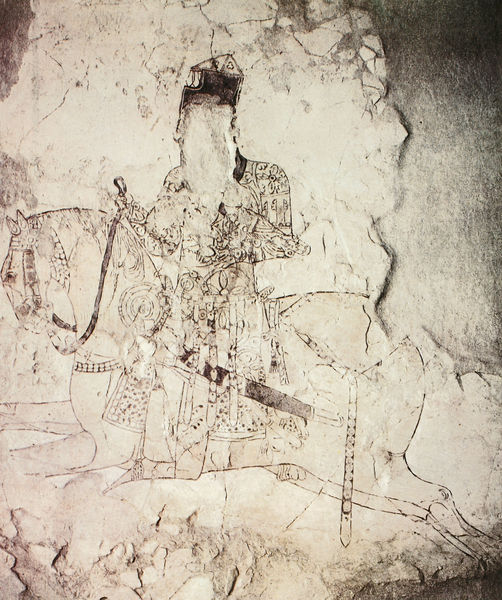
Titel: Prinz auf der Falkenjagd/ Samanidische Wandmalerei
Künstler: Saminidisch
Standort: Fundort: Nischapur, Sabz-Pusan-Palast (AS - IR - Razavi-Chorasan)
Institution: Teheran, Iran-Bastan-Museum.
Schlagwörter: angriff, kleid, kleider, schmuck, zeichnung, ornament, alt, kappe, steine, gewand, pferd, reiter, ton, reiten, ritt, sattel, sprung, zaumzeug, zügel, krieg, kaiser, wandgemälde, fotografie, orient, asien, schwarz-weiß, schwert, säbel, soldat, asiatisch, helm, herrscher, ritter, schimmel, chinesisch, china, kaputt, kavallerie, hölle, krieger, zerstört, visier, fresko, wandbild, persien, fresco, gesichtslos, hengst, verfallen, scherben, reisen, restauration, persisch, samurai, restaurierungsbedürftig, zustand, reiterfigur, mongole, schwerben, t, bröckelt, zsutand, persisc, abgeplatz